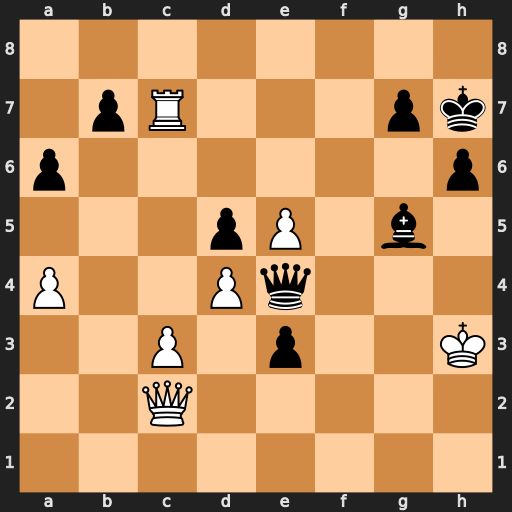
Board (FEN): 8/1pR3pk/p6p/3pP1b1/P2Pq3/2P1p2K/2Q5/8
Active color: w
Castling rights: -
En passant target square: -
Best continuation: Qxe4+ dxe4 Kg2